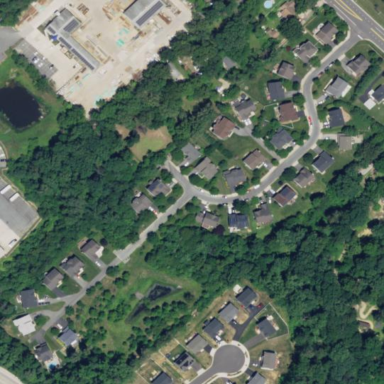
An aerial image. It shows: Single-family residential area within subdivision.